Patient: sex F, age 66
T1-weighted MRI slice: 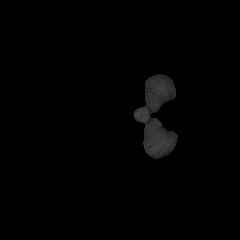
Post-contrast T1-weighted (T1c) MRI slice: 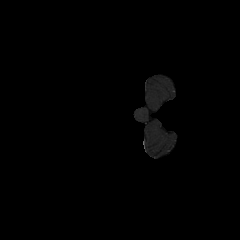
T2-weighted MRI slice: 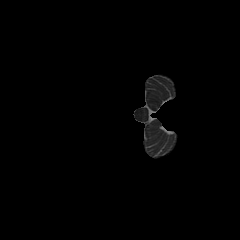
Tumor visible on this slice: no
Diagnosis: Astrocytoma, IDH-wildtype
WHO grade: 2